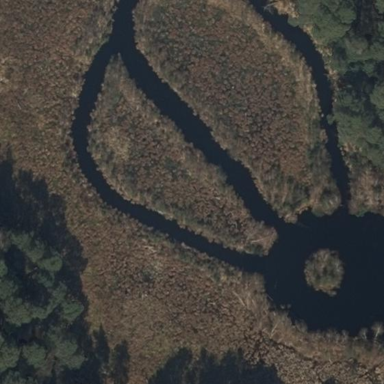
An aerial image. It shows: Bog wetland.